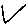
Label: zigzag